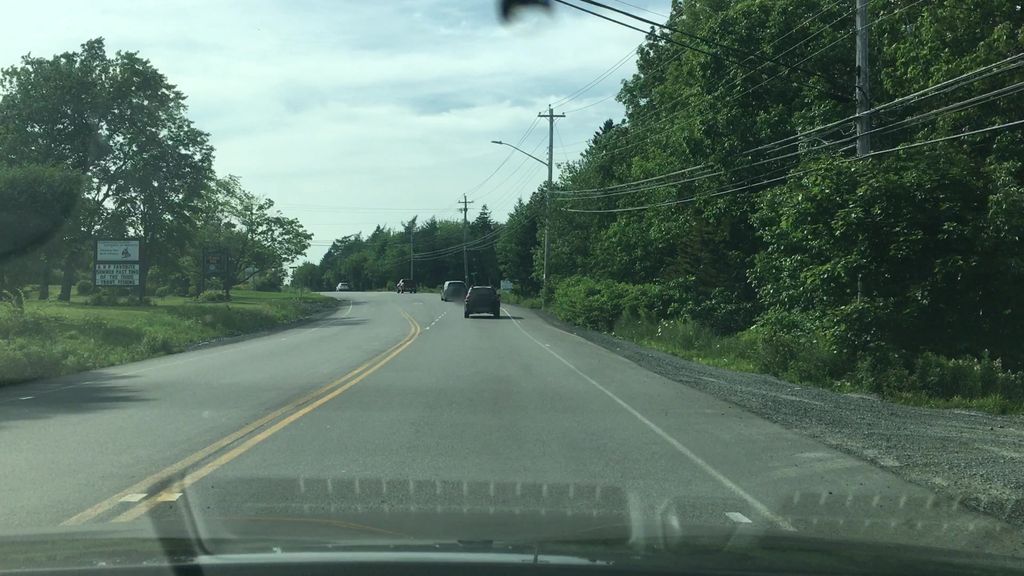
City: halifax